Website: apple-inc
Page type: payment
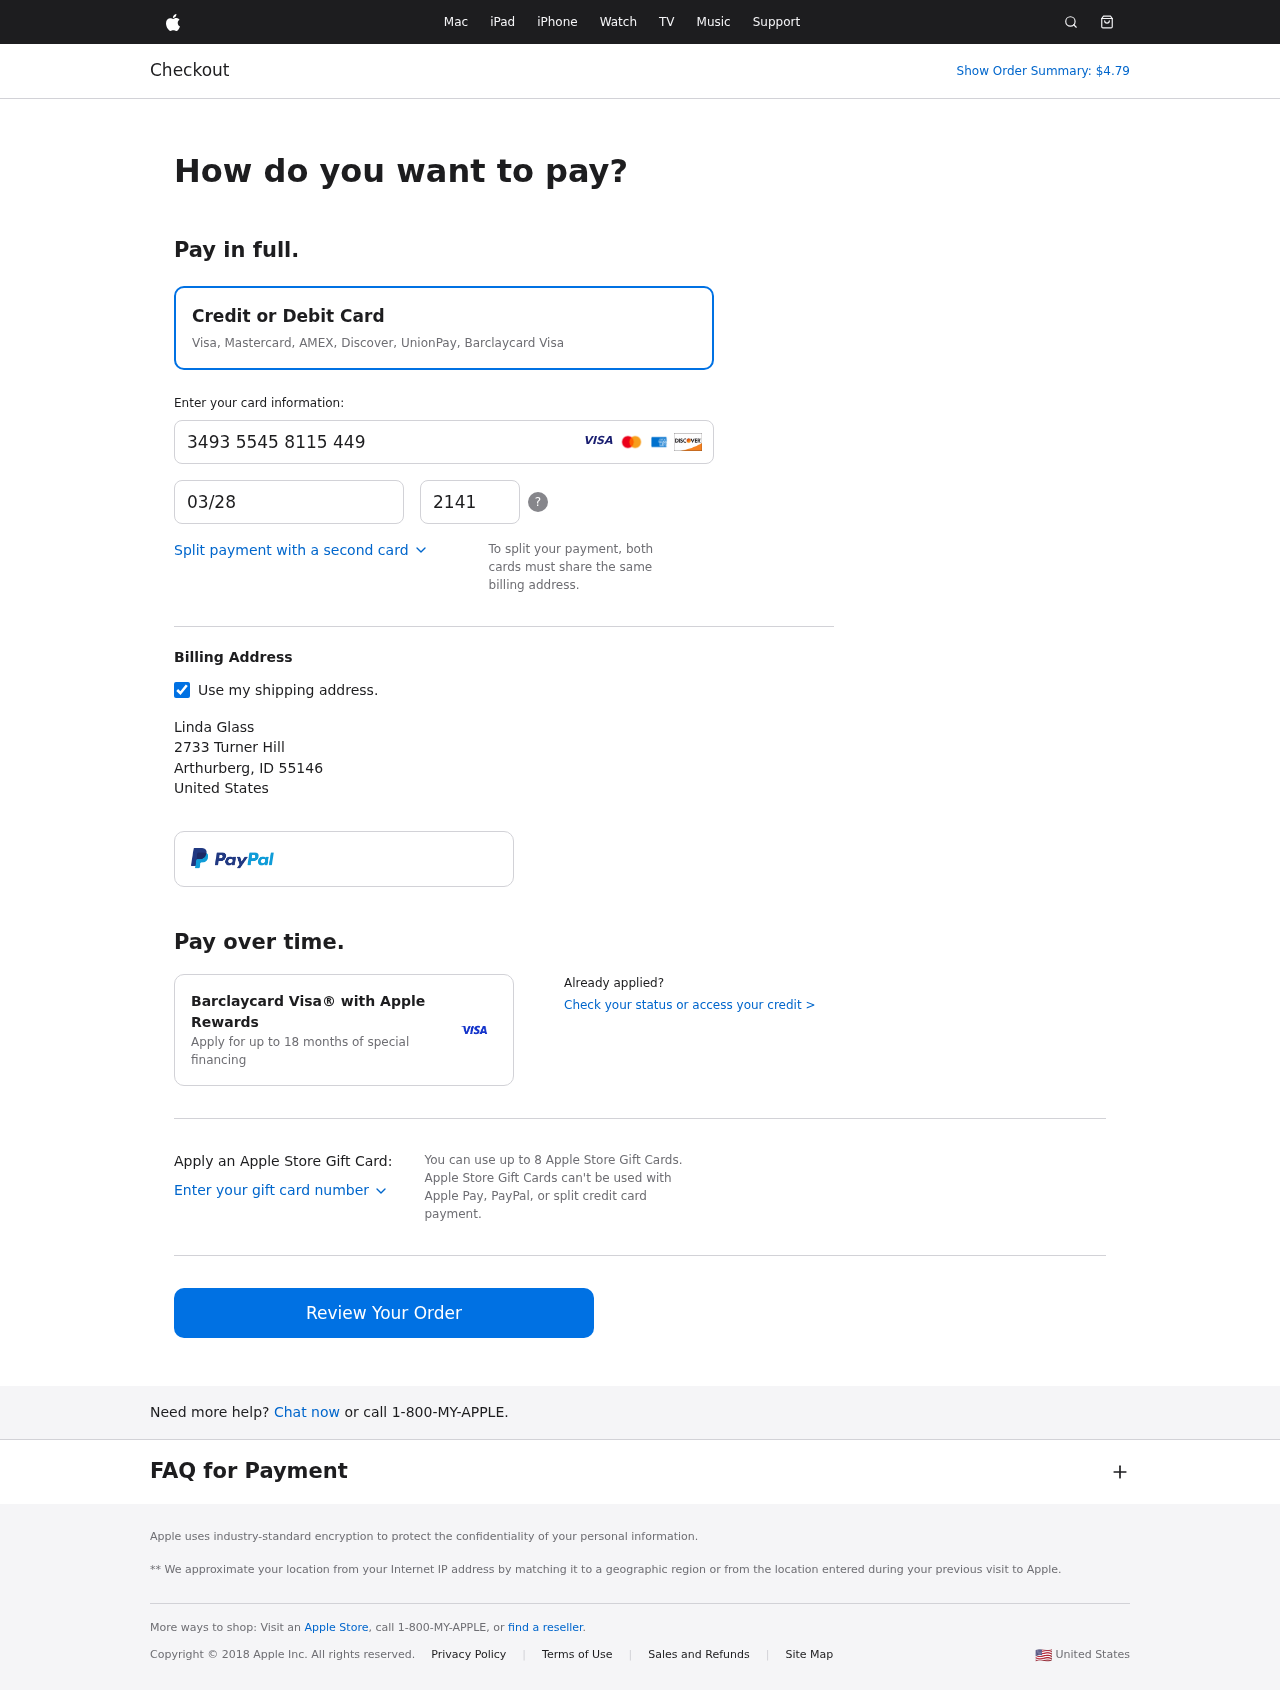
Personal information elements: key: PII_CARD_CVV
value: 2141
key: PII_CARD_EXPIRY
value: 03/28
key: PII_CARD_NUMBER
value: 3493 5545 8115 449
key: PII_CITY
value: Arthurberg
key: PII_COUNTRY
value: United States
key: PII_FULLNAME
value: Linda Glass
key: PII_POSTCODE
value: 55146
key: PII_STATE_ABBR
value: ID
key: PII_STREET
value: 2733 Turner Hill
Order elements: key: ORDER_TOTAL
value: Show Order Summary: $4.79